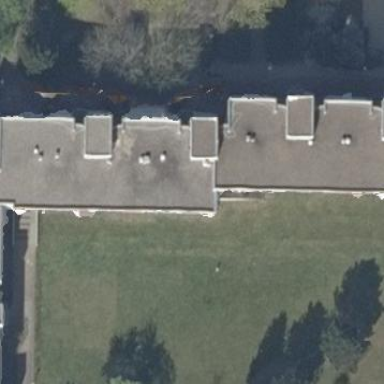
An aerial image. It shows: Building with apartments and flat roof.